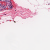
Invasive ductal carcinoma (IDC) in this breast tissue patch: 0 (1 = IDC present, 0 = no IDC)